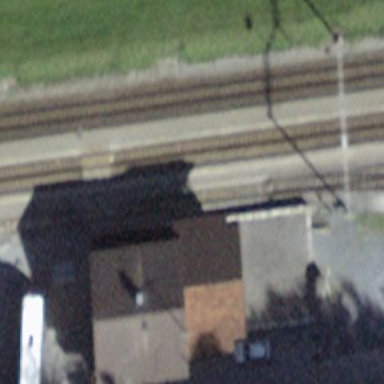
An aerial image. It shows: Train station with gabled roof.